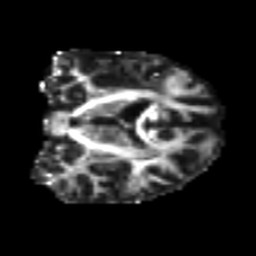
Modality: FA
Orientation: coronal
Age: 39
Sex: female
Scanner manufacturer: siemens
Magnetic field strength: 3 T
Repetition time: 4.999 s
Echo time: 0.07946 s